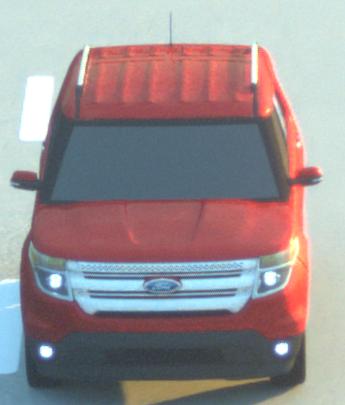
Make: Ford
Model: Explorer
Detailed model: Gen. 5
Model produced from: 2010
Model produced until: 2019
Doors: 5
Color: red
Road condition: dry road
Daytime: sunrise or sunset
Contrast: medium contrast